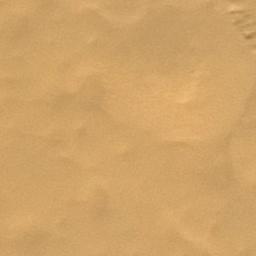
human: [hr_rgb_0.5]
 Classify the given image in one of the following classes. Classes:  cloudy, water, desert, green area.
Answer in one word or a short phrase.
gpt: desert